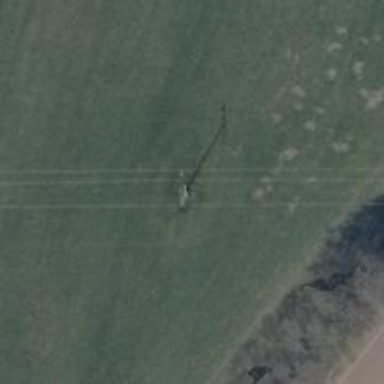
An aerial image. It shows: Power pole.